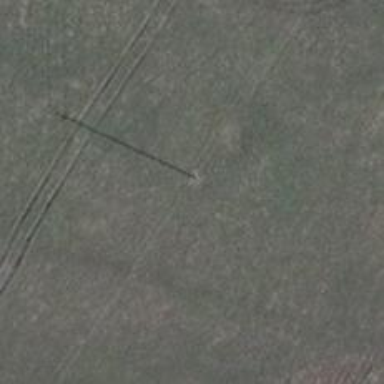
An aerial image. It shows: Power pole.